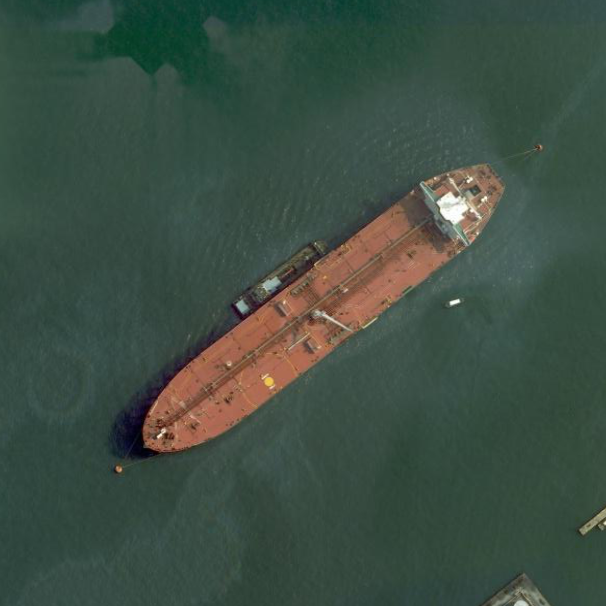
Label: Tank_ship